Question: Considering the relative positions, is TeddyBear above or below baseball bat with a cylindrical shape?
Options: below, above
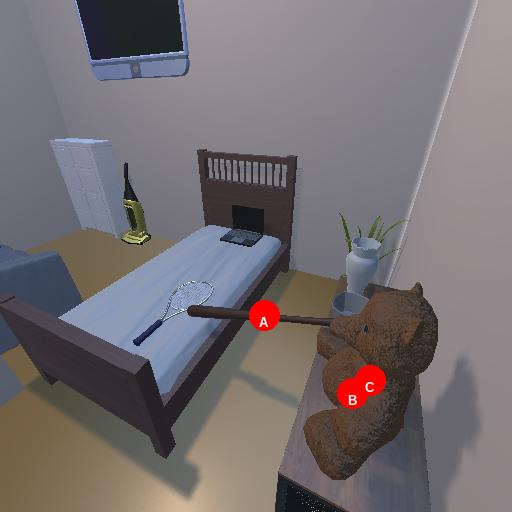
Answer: below